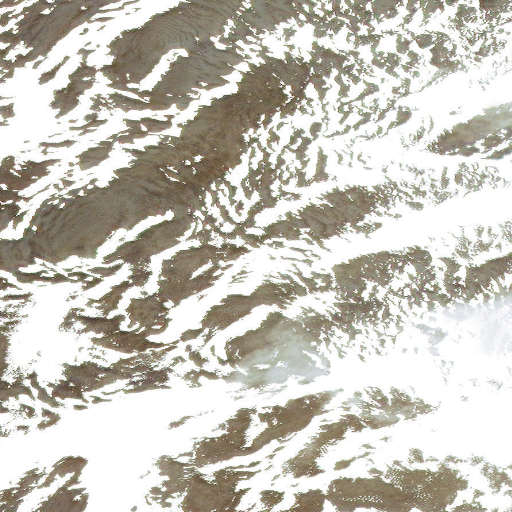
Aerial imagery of mountain in Alaska named Mattress Hill containing only unknown